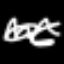
Label: squiggle